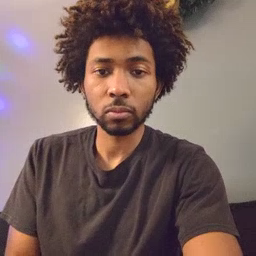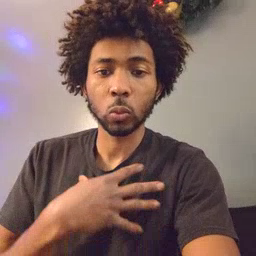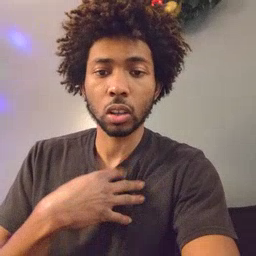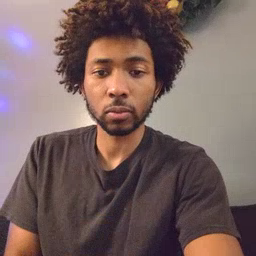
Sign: white